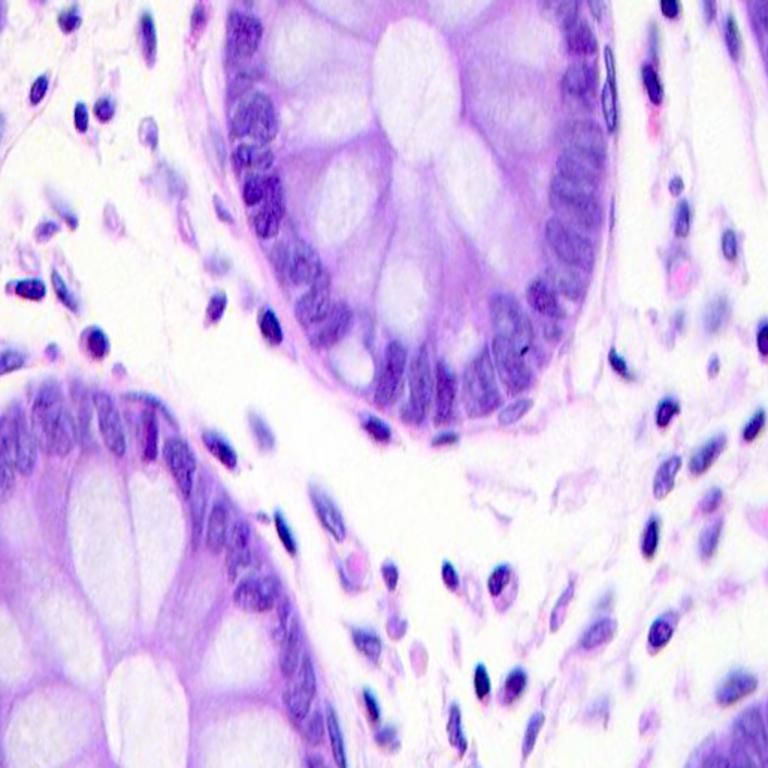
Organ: colon
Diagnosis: benign